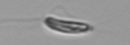
Label: Chrysochromulina